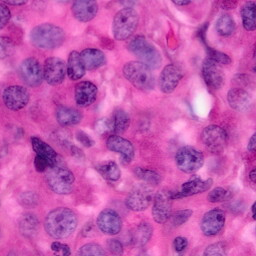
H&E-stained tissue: Pancreatic